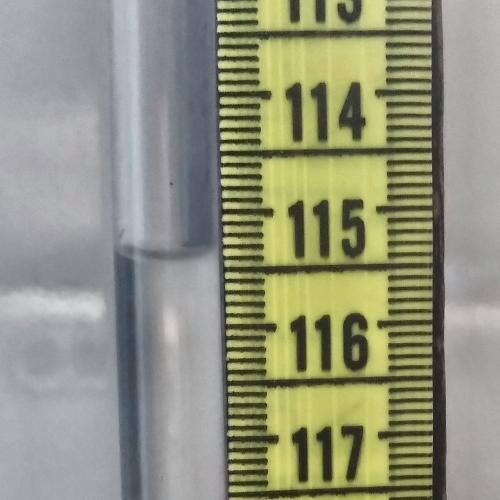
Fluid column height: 115.4 cm